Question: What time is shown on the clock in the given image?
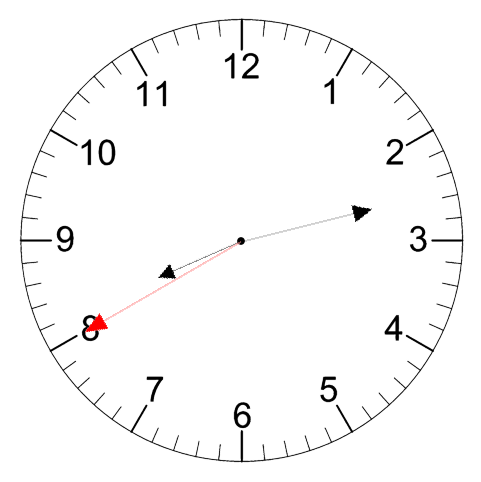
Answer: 08:12:40